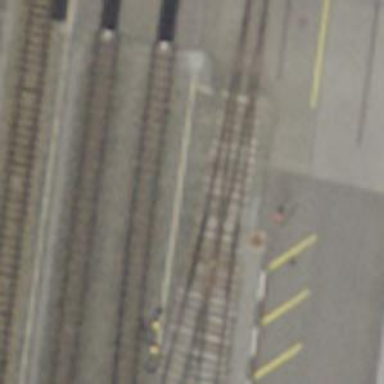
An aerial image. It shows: Railway yard used for servicing trains.